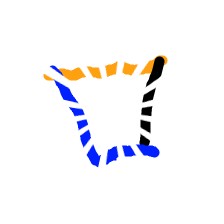
Shape: trapezoid